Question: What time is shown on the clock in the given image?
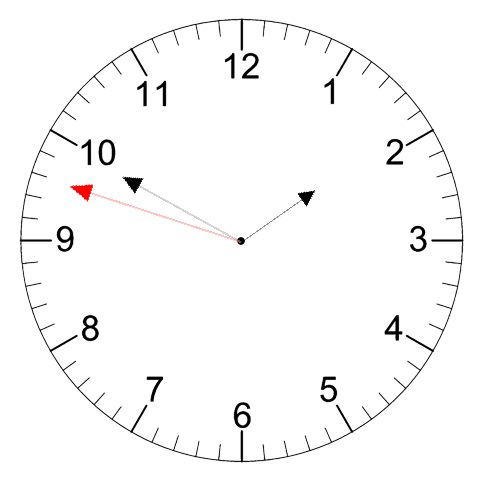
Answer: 01:49:48